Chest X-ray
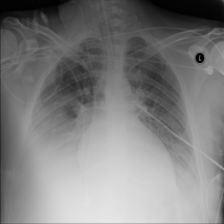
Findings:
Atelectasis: negative
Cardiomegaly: negative
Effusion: negative
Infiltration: negative
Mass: negative
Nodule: negative
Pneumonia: negative
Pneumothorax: negative
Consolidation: positive
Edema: negative
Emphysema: negative
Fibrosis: negative
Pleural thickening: negative
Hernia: negative